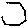
Label: hexagon